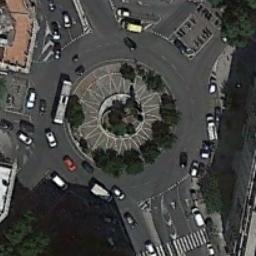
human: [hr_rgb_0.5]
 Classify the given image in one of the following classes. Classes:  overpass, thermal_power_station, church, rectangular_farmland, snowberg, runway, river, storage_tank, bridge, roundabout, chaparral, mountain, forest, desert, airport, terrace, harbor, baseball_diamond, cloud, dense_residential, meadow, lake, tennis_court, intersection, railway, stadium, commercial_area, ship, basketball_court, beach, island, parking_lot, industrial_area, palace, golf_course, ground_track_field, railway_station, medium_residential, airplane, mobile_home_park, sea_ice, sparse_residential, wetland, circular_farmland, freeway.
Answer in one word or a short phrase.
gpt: roundabout